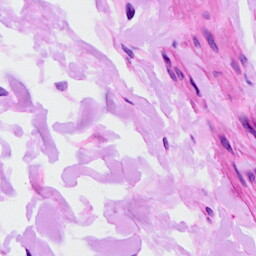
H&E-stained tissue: Ovarian